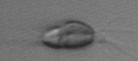
Label: Chrysochromulina